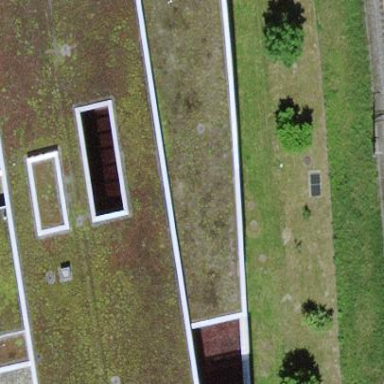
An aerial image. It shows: Building part with flat roof.